Interaction volume radius: 10 \u00c5
Interaction volume height: 20 \u00c5
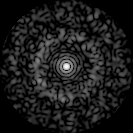
Disorder parameter: 0.8488